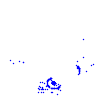
Particle: pion